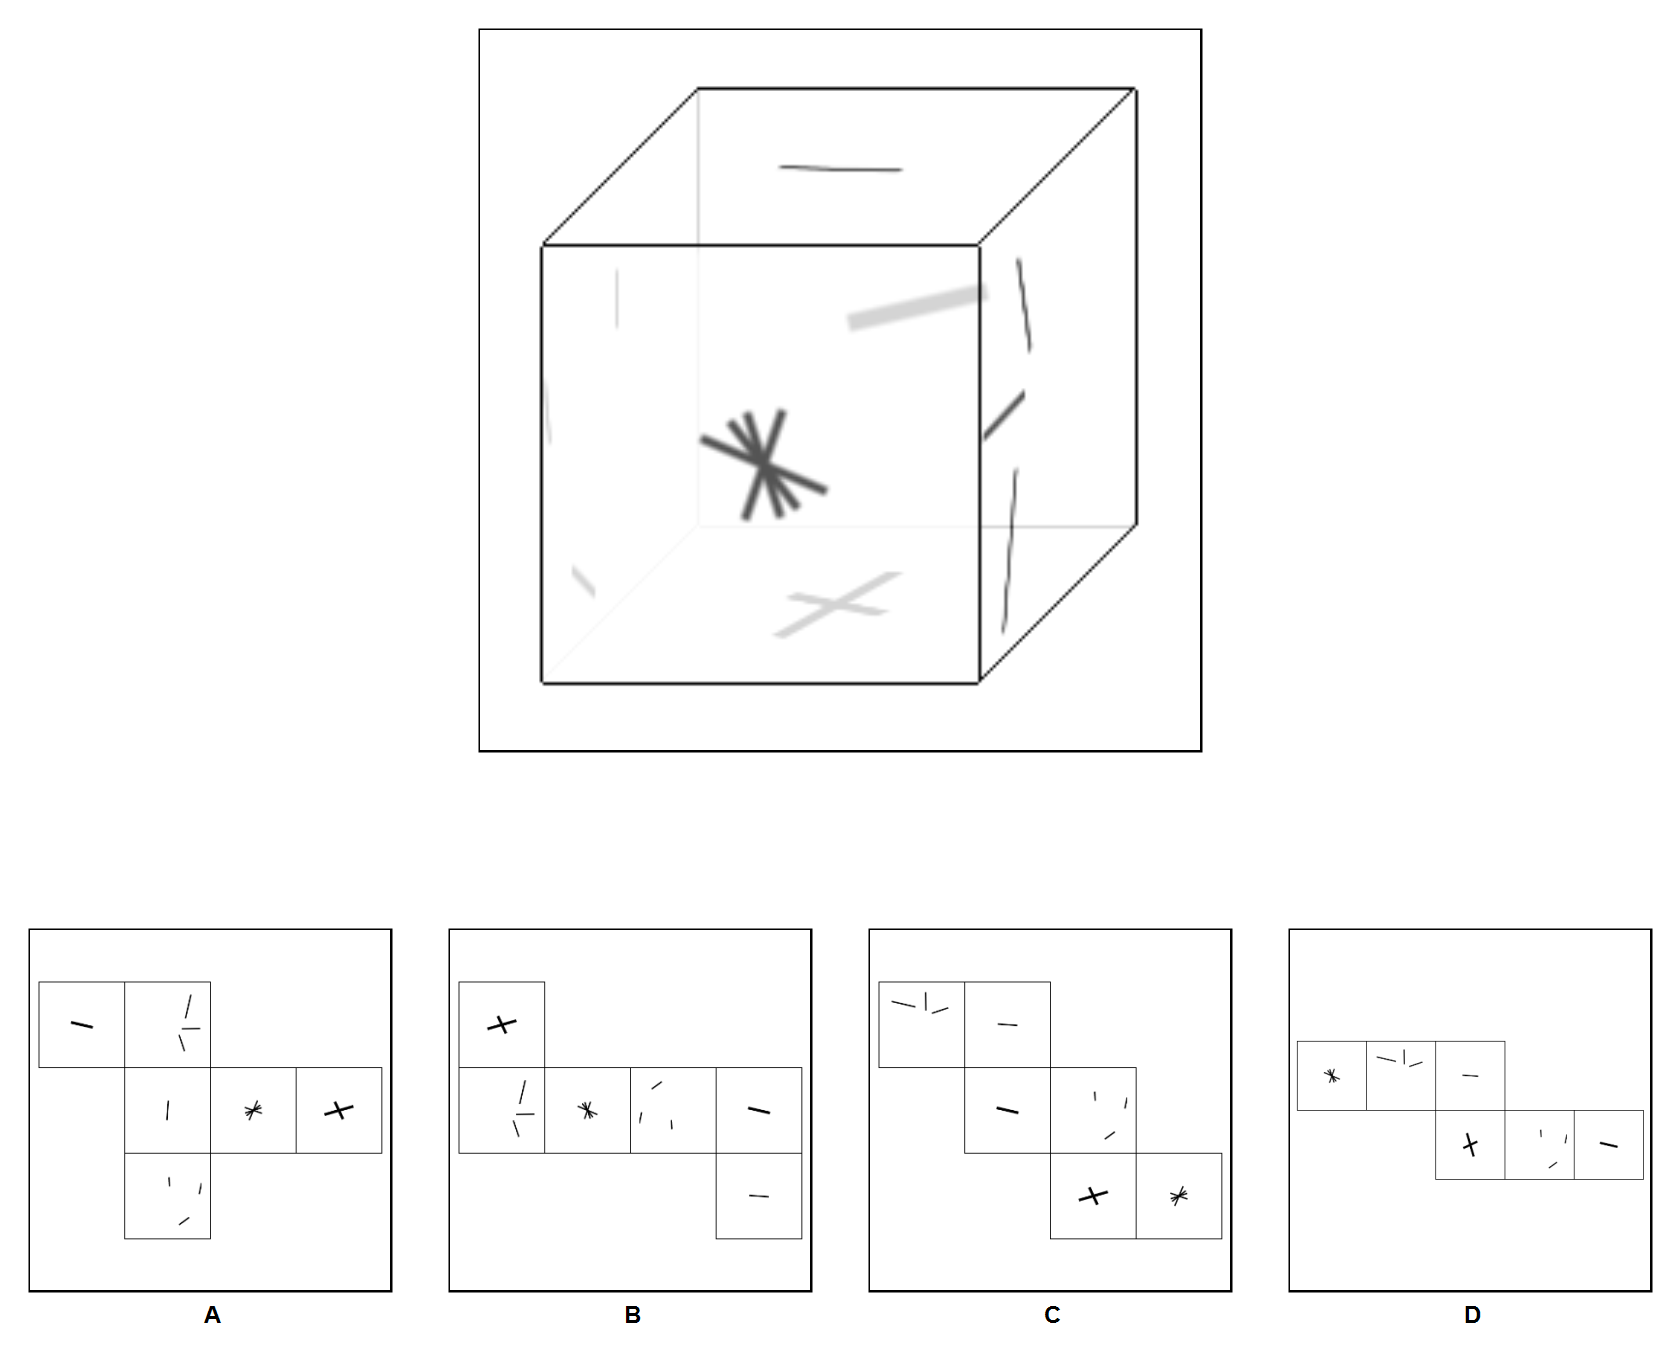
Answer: D